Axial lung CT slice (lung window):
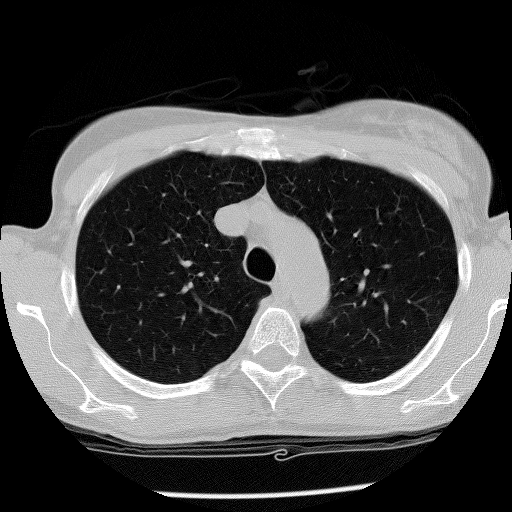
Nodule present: no